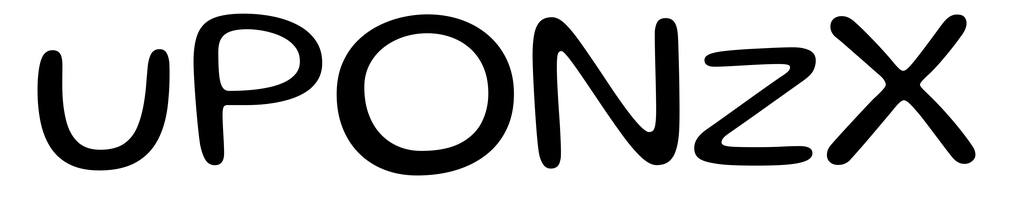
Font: Gluten_Light